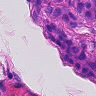
Metastatic tissue present: yes